Field crop: maize
Growth stage: 2
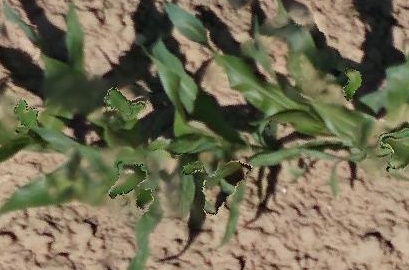
Species: maize